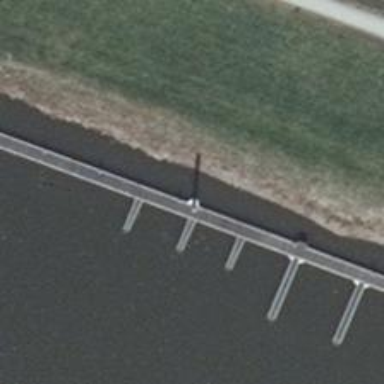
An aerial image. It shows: Man-made pier.